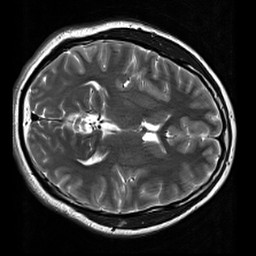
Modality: T2w
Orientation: axial
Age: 18
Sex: male
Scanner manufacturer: siemens
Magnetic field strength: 3 T
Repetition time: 7 s
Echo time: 0.09 s